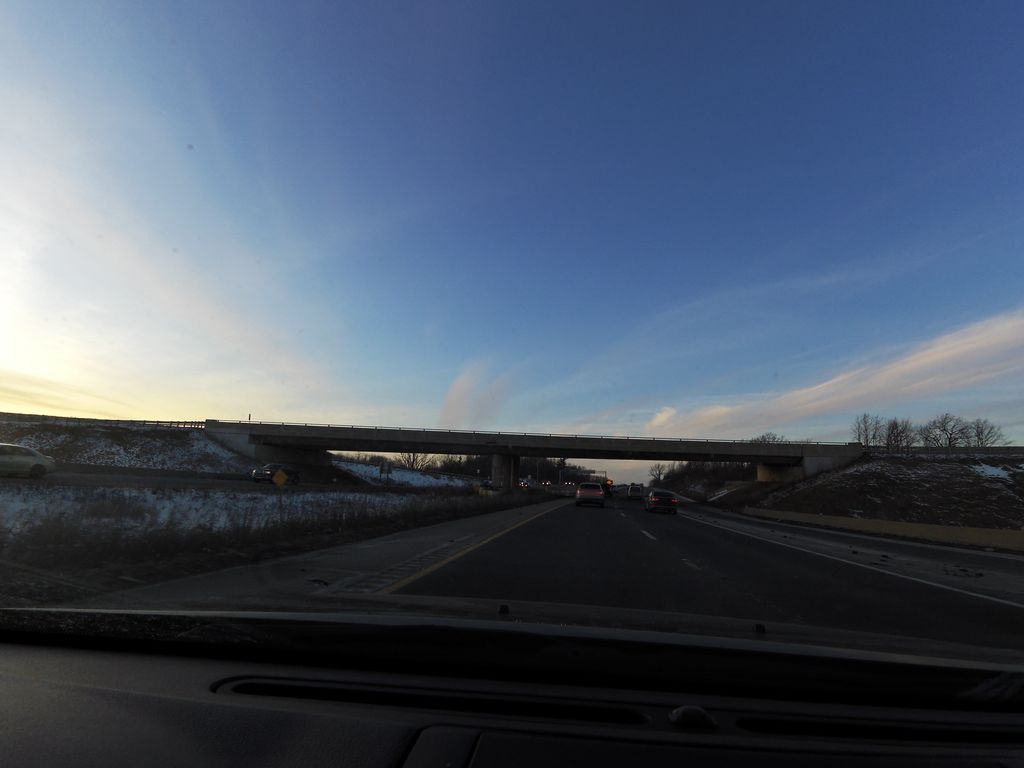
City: hamilton